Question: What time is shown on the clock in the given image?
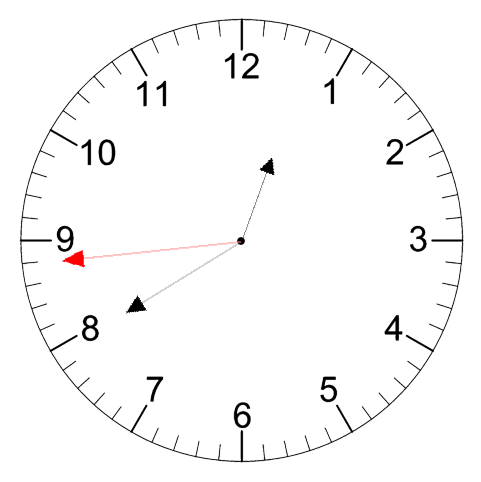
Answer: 12:39:44